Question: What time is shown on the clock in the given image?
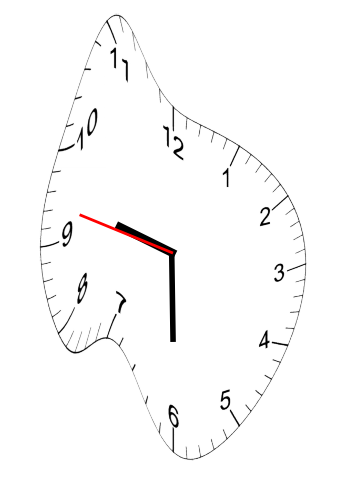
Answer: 09:29:47